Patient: sex M, age 76
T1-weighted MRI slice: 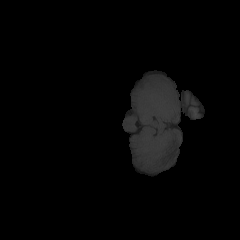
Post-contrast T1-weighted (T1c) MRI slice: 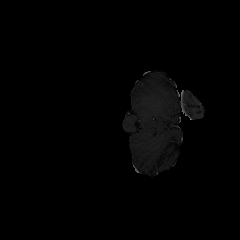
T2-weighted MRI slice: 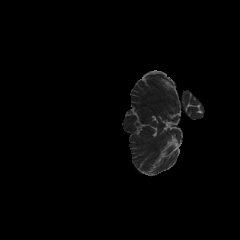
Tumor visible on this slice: no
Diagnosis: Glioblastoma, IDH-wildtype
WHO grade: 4